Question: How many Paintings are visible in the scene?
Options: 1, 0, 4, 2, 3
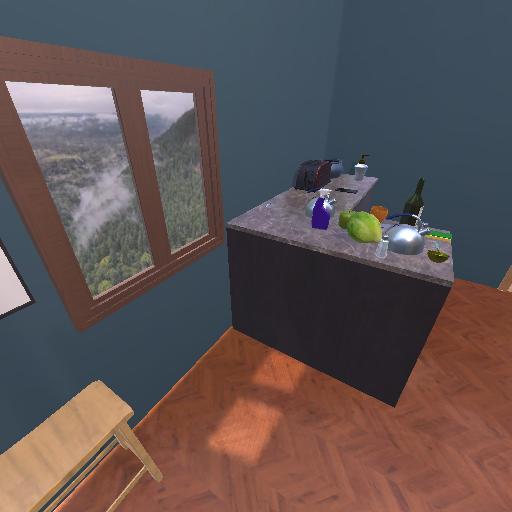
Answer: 1